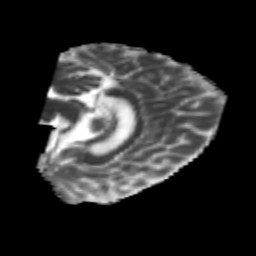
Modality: MD
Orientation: sagittal
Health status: healthy
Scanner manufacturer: philips
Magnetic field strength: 3 T
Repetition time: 6.964 s
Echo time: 0.092 s